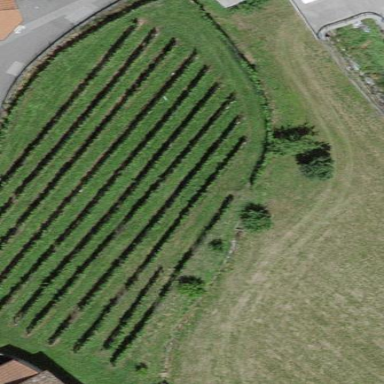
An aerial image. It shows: Beautiful vineyard in the countryside.